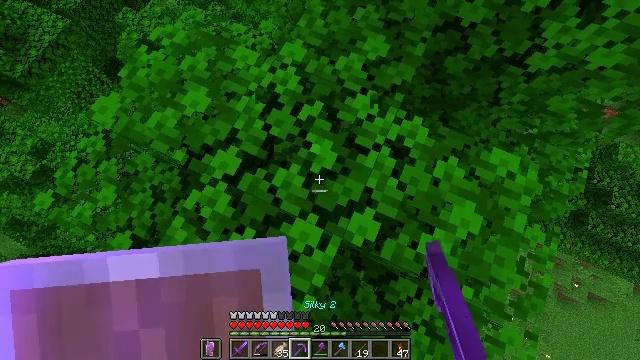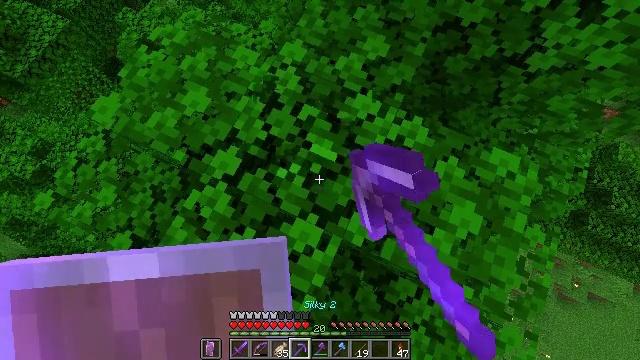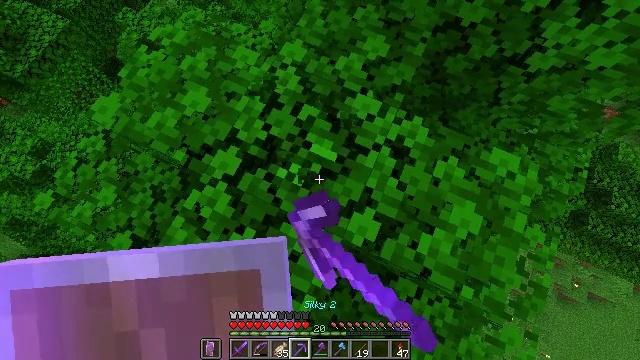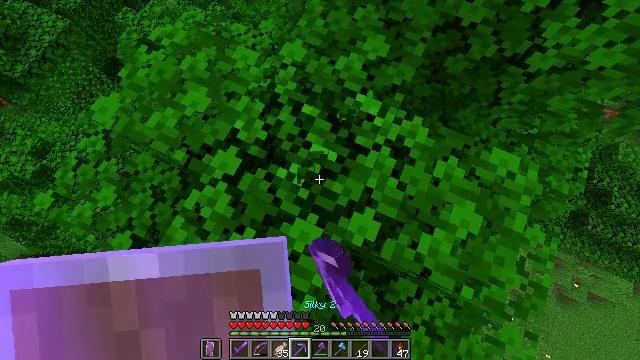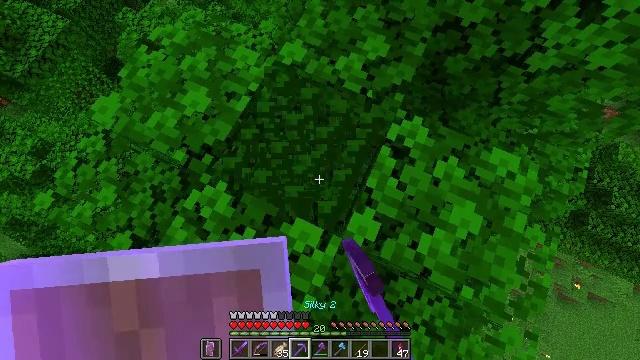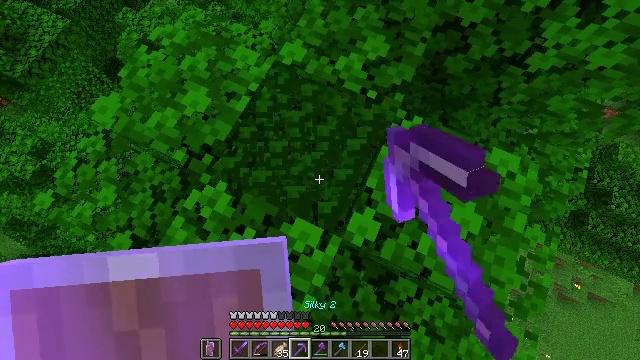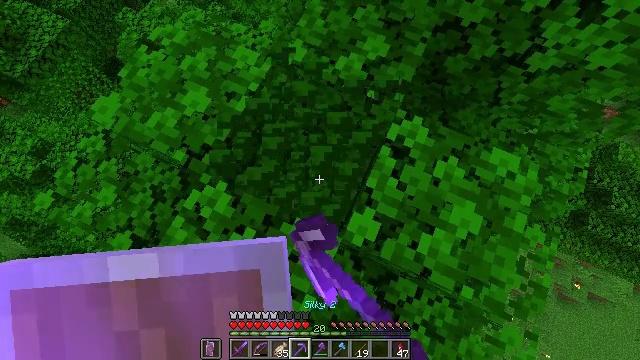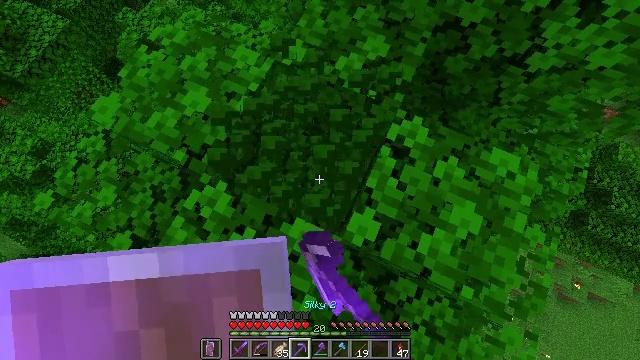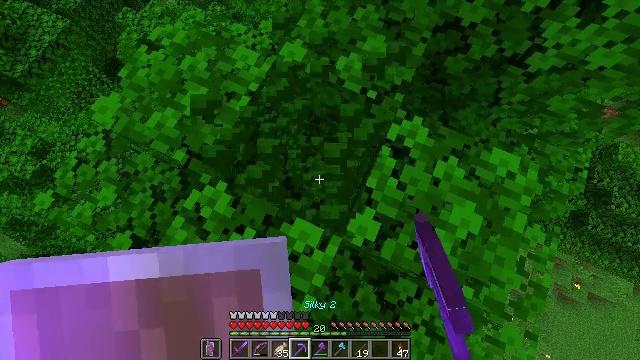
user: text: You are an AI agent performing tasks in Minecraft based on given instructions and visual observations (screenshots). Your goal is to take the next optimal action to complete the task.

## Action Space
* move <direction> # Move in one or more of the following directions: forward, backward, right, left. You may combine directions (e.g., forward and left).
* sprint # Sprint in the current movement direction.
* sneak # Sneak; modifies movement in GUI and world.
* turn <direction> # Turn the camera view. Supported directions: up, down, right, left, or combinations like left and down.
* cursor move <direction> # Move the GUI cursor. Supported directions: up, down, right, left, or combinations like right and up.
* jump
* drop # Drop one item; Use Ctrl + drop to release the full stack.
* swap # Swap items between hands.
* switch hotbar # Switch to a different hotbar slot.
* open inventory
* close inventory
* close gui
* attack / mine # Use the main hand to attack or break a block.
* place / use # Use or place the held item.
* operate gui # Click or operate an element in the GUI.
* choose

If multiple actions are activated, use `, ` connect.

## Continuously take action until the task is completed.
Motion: motion action
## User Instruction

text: Remove oak leaves from branches.
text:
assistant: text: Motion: attack / mine
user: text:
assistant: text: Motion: attack / mine
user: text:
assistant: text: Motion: attack / mine
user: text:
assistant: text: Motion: attack / mine
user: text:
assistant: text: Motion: attack / mine
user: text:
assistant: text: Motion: attack / mine
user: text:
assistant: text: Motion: attack / mine
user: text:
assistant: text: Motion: attack / mine
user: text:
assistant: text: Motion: attack / mine